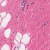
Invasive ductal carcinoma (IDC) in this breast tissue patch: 0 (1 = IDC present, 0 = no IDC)